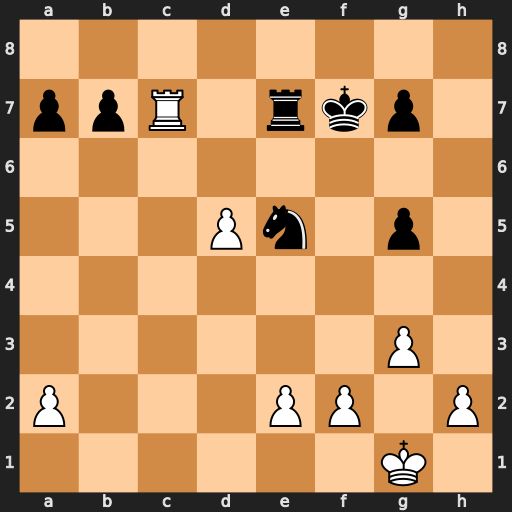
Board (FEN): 8/ppR1rkp1/8/3Pn1p1/8/6P1/P3PP1P/6K1
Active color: w
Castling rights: -
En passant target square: -
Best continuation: d6 Rd7 f4 gxf4 gxf4